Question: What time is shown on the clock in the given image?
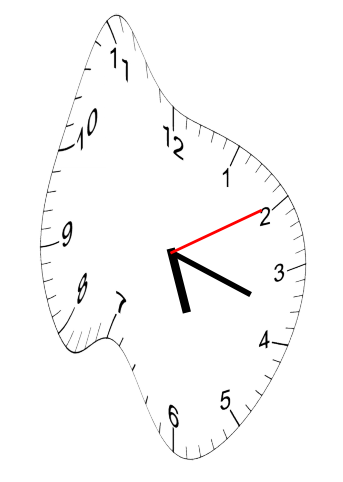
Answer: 05:18:10